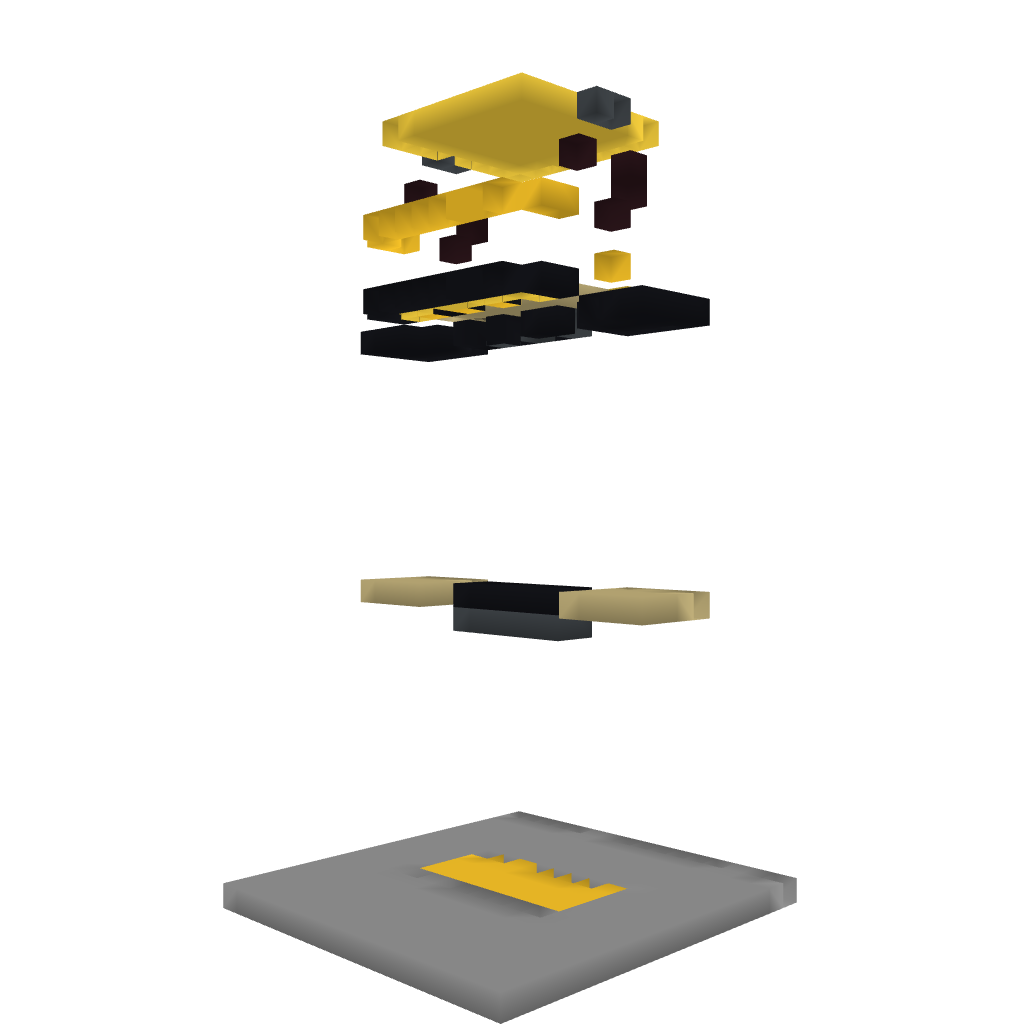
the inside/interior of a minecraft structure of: Player Statue [LanceMac Statue]